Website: home-depot
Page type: customer-info-address
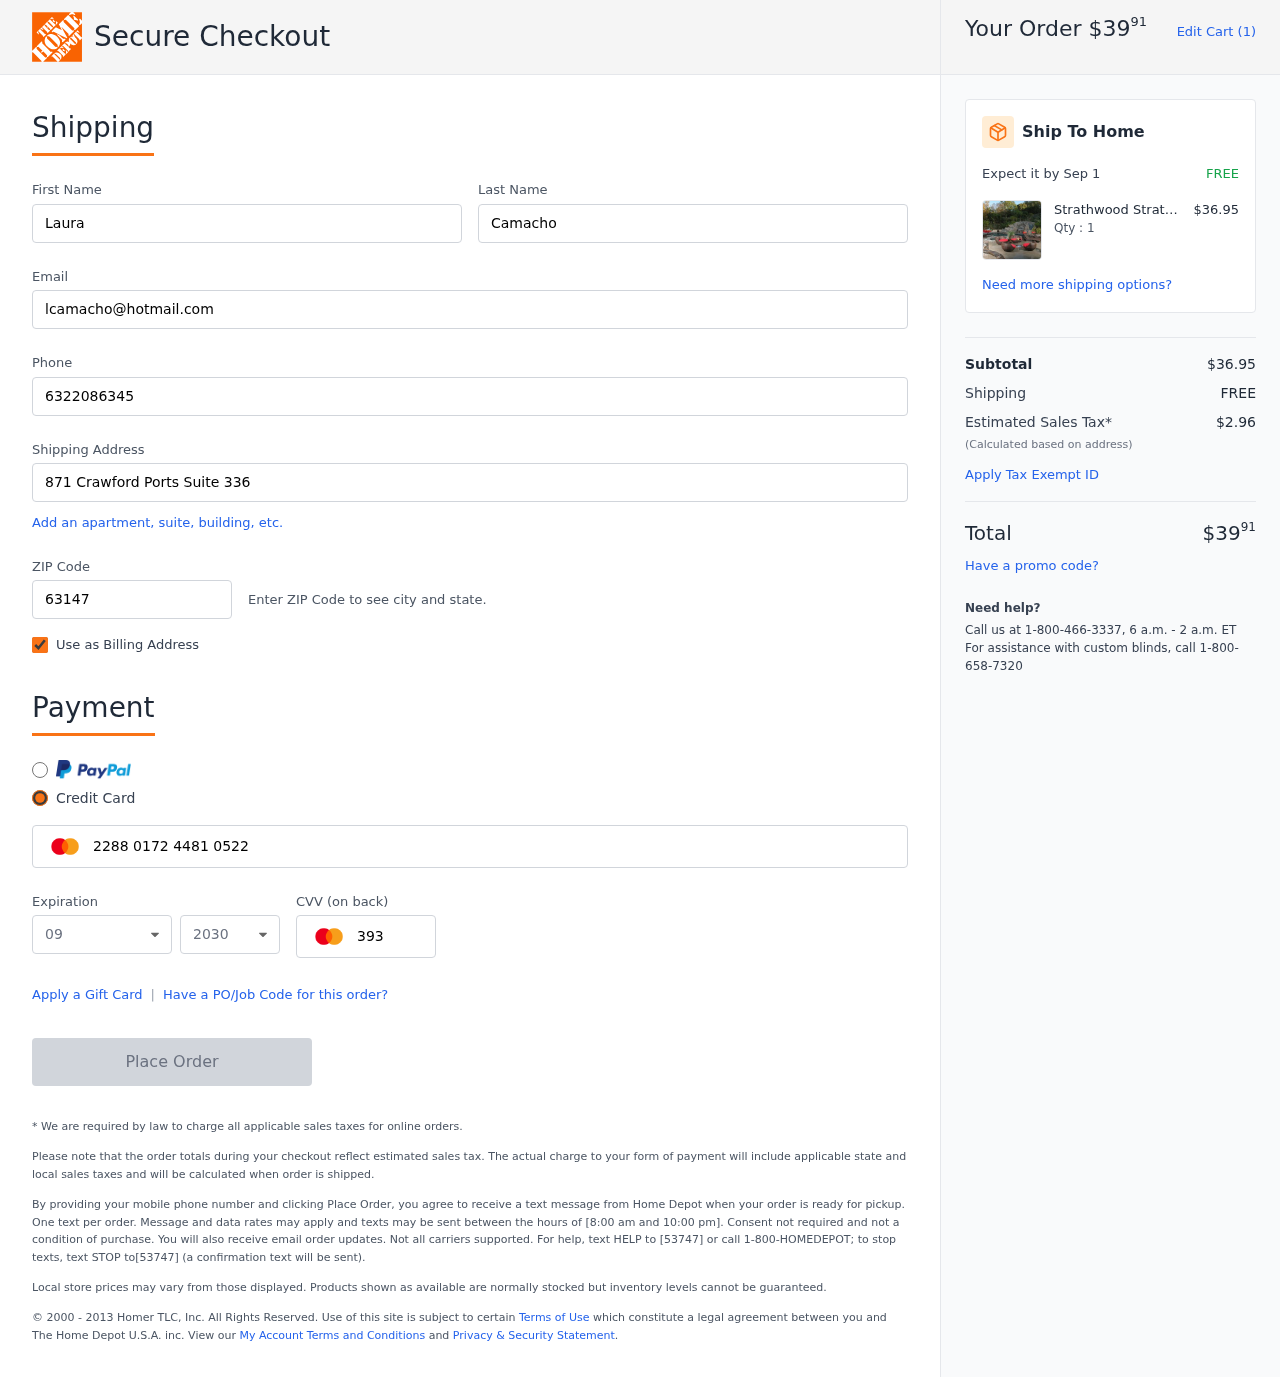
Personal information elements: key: PII_CARD_CVV
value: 393
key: PII_CARD_EXPIRY_MONTH
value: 09
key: PII_CARD_EXPIRY_YEAR
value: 30
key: PII_CARD_NUMBER
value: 2288 0172 4481 0522
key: PII_EMAIL
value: lcamacho@hotmail.com
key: PII_FIRSTNAME
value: Laura
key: PII_LASTNAME
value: Camacho
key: PII_PHONE
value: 6322086345
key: PII_POSTCODE
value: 63147
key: PII_STREET
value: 871 Crawford Ports Suite 336
Product elements: key: PRODUCT1_BRAND
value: Strathwood
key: PRODUCT1_NAME
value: Strathwood Cantina Collection (Discontinued by Manufacturer)
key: PRODUCT1_NAME
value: Strathwood Cantina C...
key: PRODUCT1_PRICE
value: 36.95
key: PRODUCT1_QUANTITY
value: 1
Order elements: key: ORDER_TOTAL
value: $3991
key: ORDER_NUM_ITEMS
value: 1
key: ORDER_DELIVERY_DATE
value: Sep 1
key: ORDER_SUBTOTAL
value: $36.95
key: ORDER_SHIPPING_COST
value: FREE
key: ORDER_TAX
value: $2.96